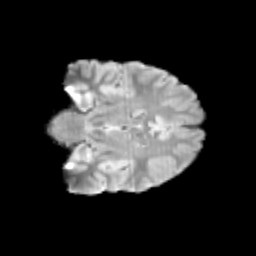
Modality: T2w
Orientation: coronal
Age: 13
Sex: male
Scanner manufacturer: siemens
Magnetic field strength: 3 T
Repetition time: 3.8 s
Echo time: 0.07 s